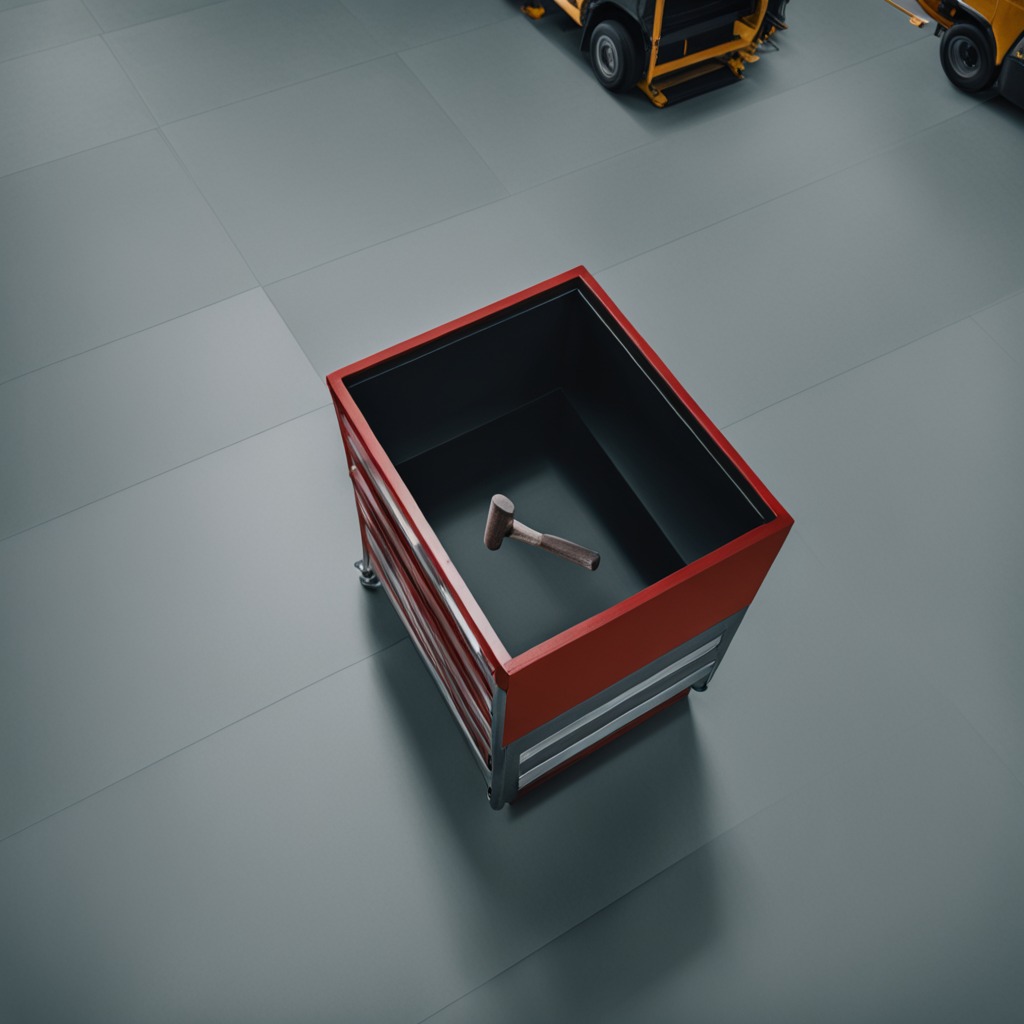
A hammer lies on the toolbox surface in an airplane hangar workshop 8K.